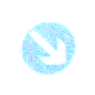
Verkehrszeichen: VorgeschriebeneVorbeifahrtRechts
Umgebung: Outdoor, RoadRail
Tageszeit: MorningAfternoon
Wetter: PartlyCloudy
Licht: Natural
Jahreszeit: NotSpecified
Kontrast: HighContrast